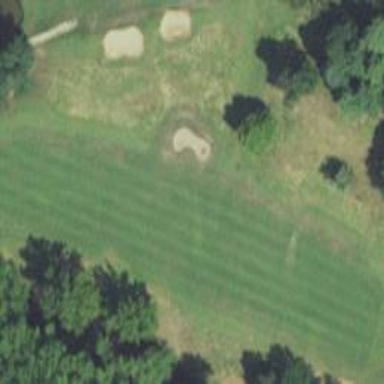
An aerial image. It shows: Golf hole.